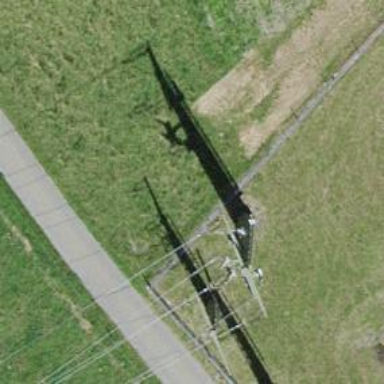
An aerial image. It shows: Power line with three cables.